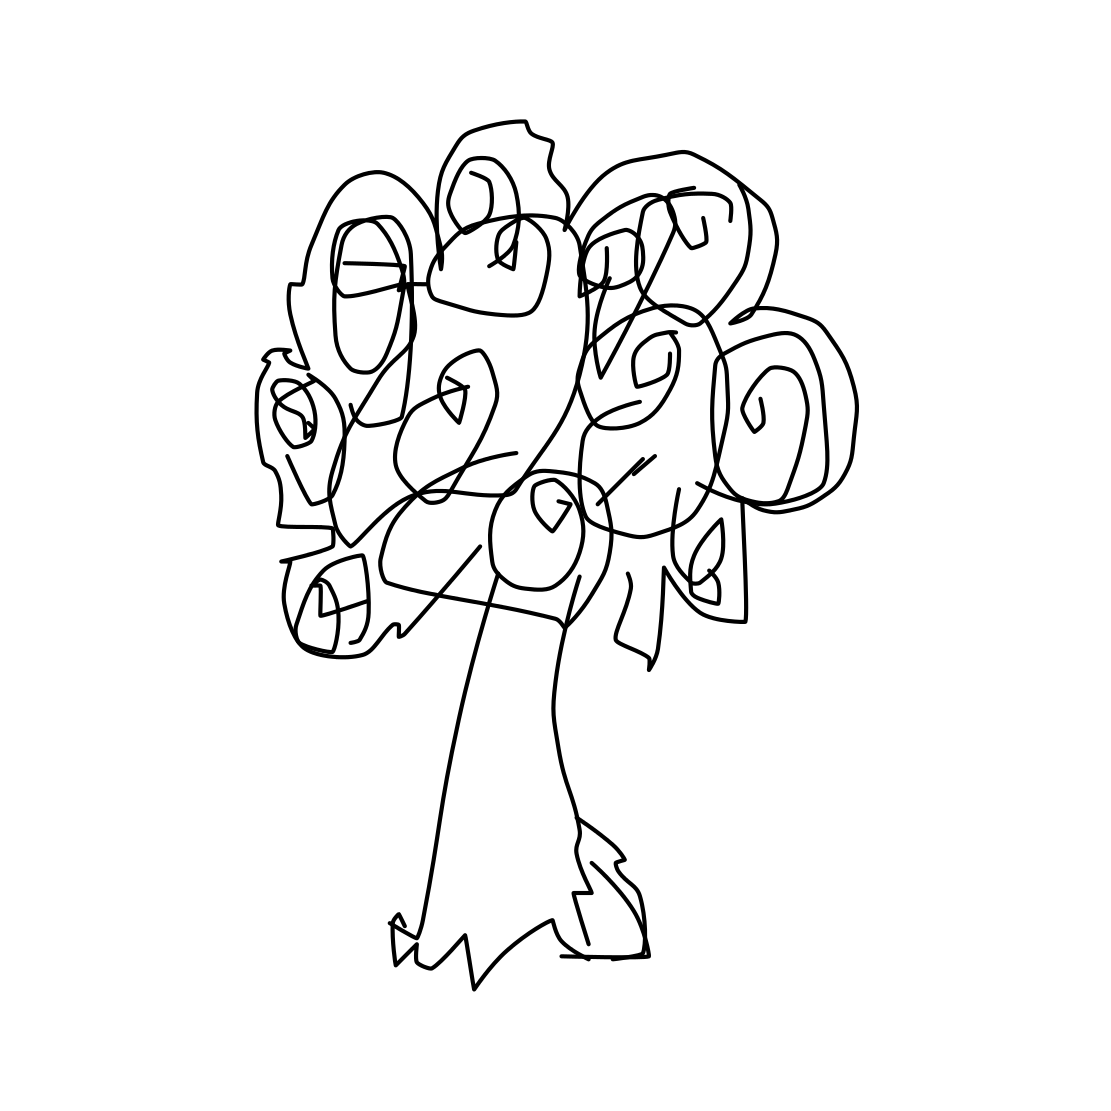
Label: tree